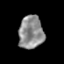
Tissue: prostate
Cell type: Epithelial cells
Senescence score: 0.3485
Nuclear area (px): 800
Mean DAPI intensity: 141.875